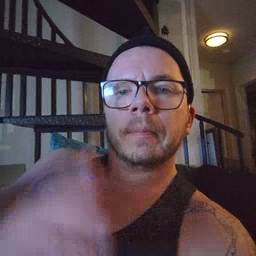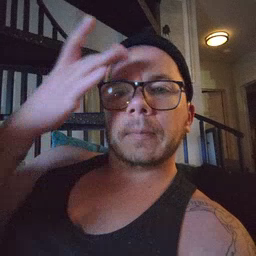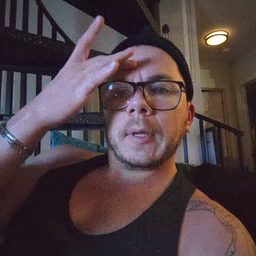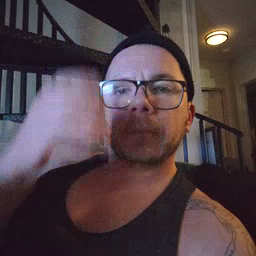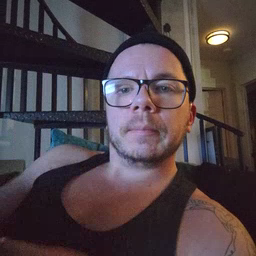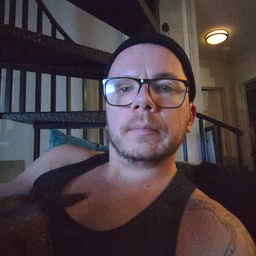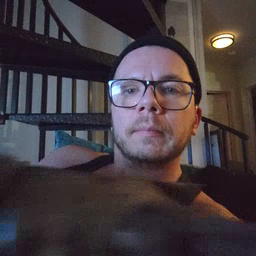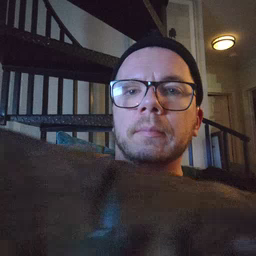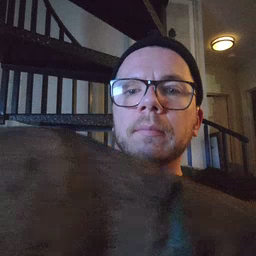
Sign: sick